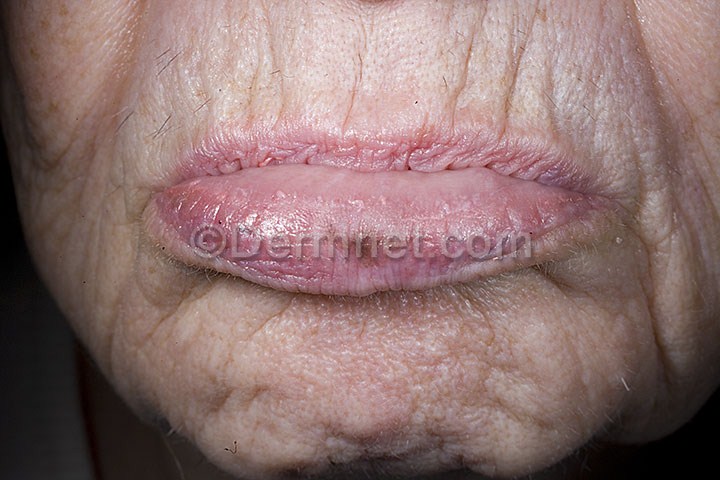
Disease: Melanoma Skin Cancer Nevi and Moles